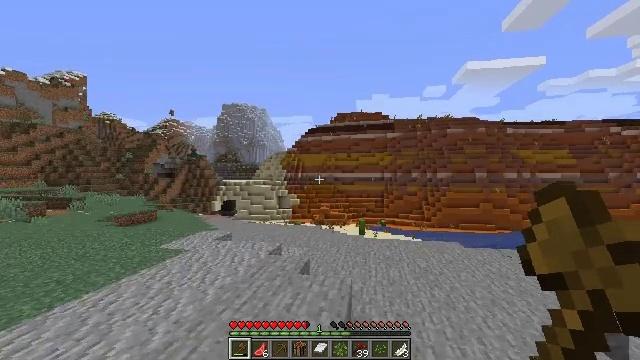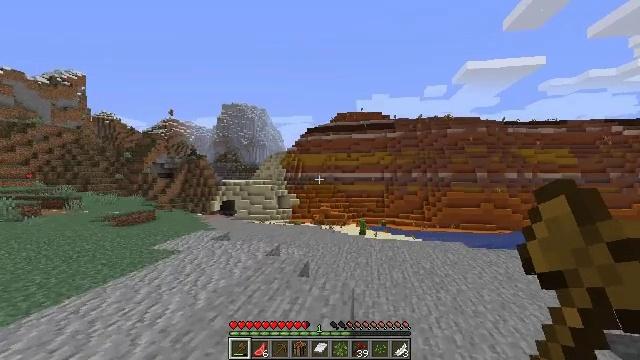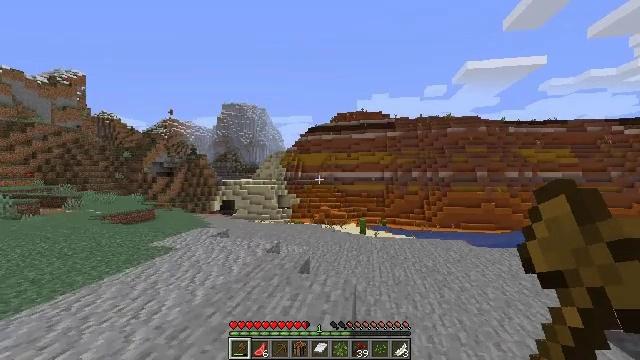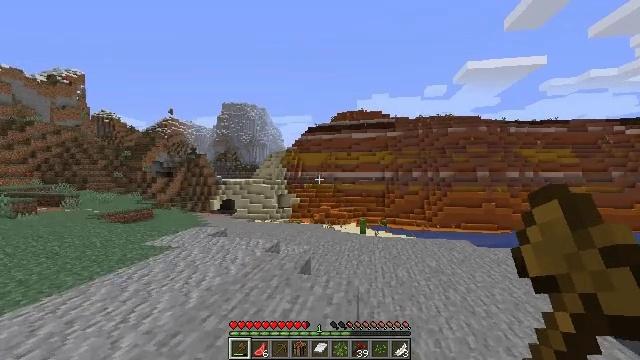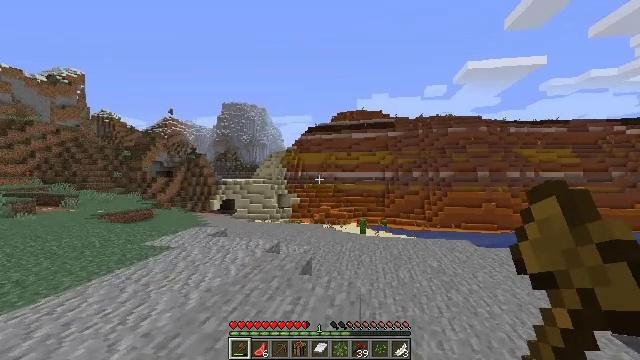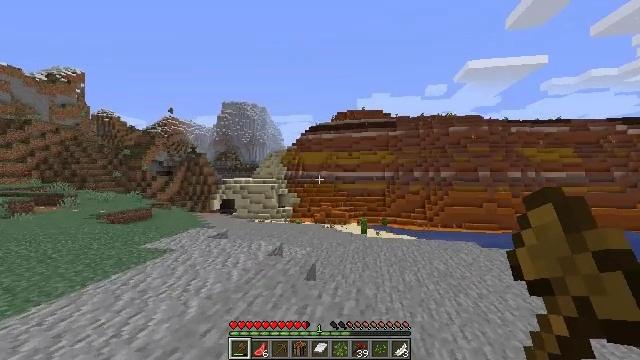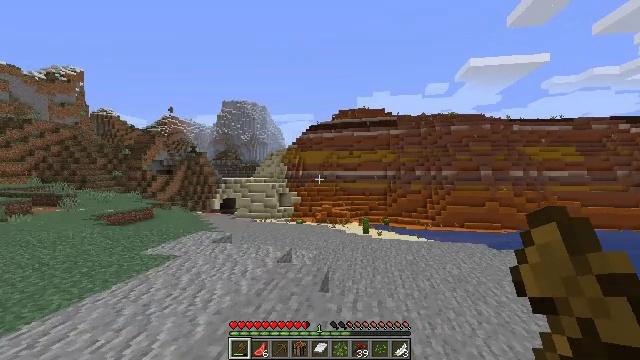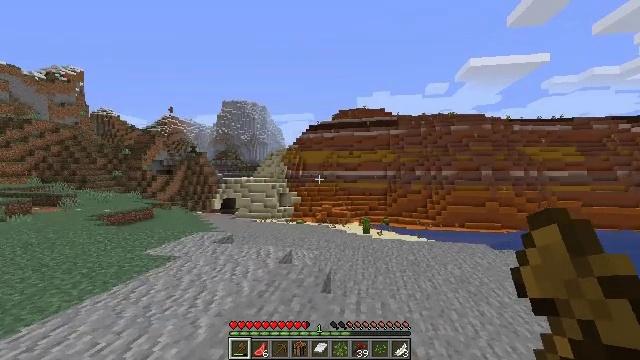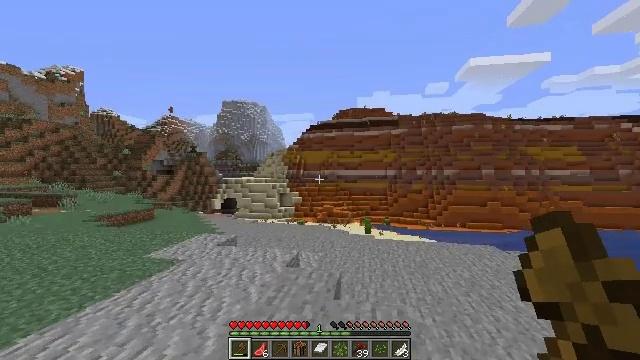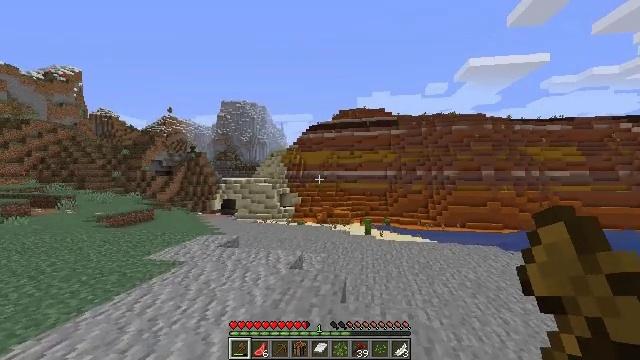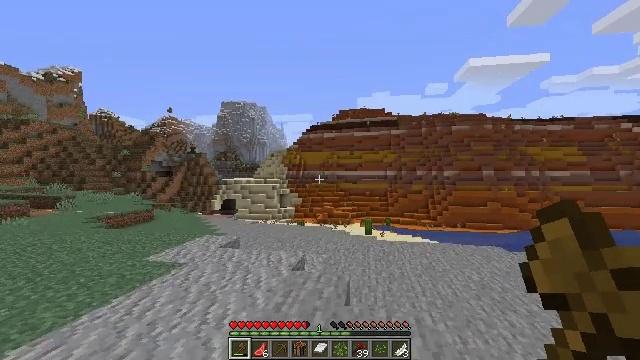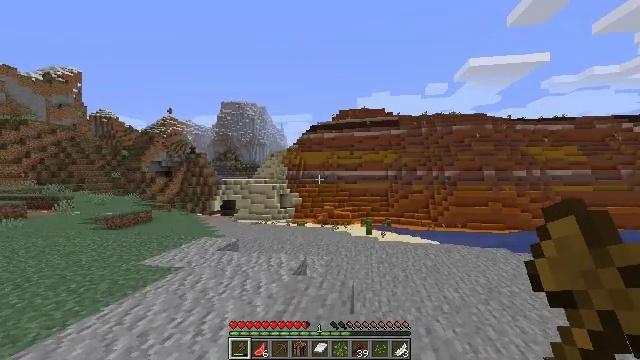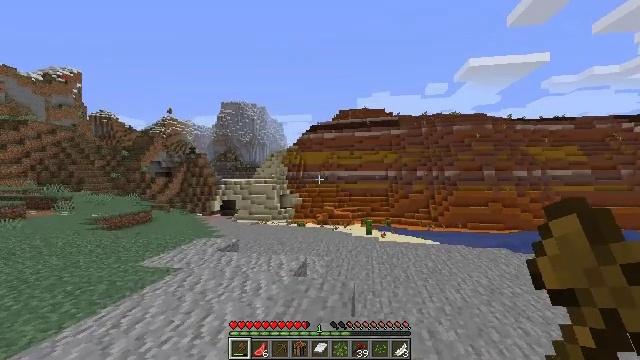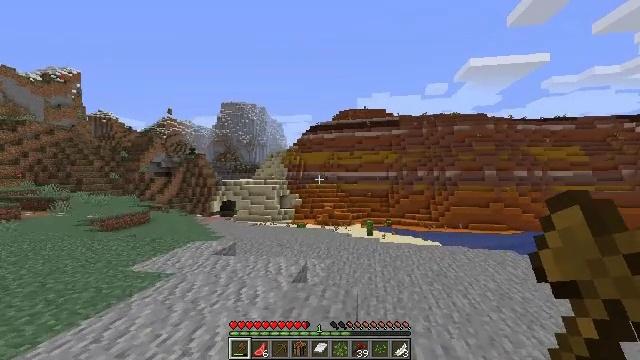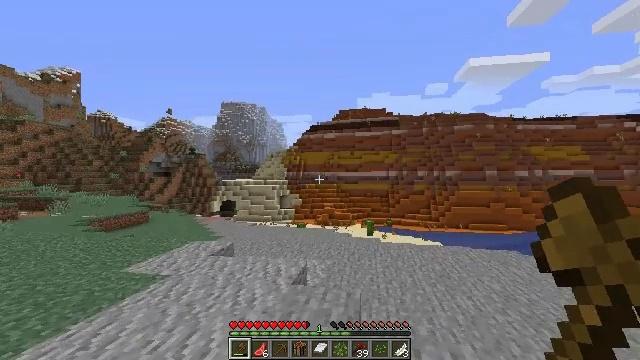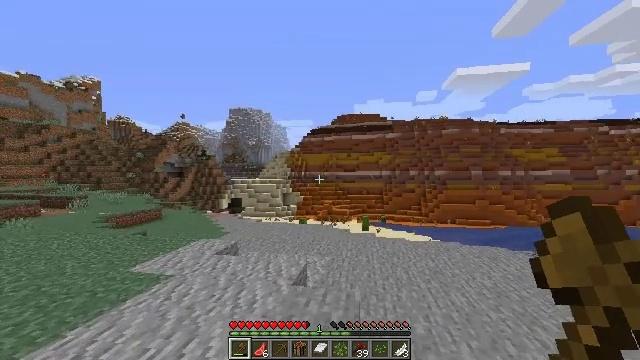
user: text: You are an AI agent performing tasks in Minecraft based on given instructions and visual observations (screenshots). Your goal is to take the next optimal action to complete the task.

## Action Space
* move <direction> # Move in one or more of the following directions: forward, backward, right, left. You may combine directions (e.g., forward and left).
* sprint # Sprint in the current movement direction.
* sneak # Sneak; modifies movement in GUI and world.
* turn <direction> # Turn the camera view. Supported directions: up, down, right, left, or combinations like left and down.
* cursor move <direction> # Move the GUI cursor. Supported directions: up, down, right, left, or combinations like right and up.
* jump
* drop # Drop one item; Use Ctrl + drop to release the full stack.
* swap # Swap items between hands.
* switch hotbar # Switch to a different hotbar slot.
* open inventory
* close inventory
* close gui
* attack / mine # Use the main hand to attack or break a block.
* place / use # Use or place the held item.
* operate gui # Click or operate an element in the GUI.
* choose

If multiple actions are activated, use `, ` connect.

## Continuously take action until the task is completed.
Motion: motion action
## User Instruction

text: Mine red sand from the ground.
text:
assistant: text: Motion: move forward and move left
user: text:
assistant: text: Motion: move forward and move left
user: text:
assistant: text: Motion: move forward and move left
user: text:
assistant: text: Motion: move forward and move left
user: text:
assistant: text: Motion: move forward and move left
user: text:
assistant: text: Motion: move forward and move left
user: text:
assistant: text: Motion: move forward and move left
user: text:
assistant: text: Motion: no_op
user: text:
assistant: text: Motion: no_op
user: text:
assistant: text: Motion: move forward
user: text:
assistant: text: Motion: move forward
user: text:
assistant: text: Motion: move forward
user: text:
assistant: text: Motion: no_op
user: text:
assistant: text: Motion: move forward
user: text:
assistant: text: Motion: move forward
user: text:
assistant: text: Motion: move forward
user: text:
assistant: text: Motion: move forward
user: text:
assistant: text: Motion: move forward
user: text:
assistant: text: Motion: move forward
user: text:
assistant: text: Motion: move forward
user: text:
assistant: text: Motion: move forward
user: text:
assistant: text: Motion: move forward
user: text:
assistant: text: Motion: move forward
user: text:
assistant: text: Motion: move forward
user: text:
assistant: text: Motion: move forward
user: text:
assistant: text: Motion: move forward
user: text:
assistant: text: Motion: move forward
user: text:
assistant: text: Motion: move forward
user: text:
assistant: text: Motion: move forward
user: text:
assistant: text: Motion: move forward